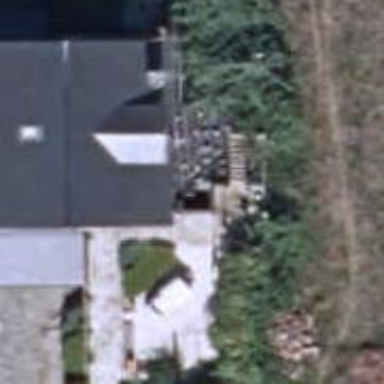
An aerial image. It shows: Simple house.